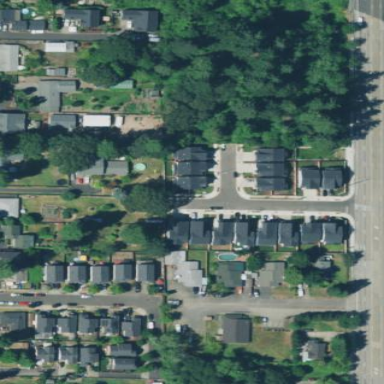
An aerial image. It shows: Residential area consisting of single-family homes.